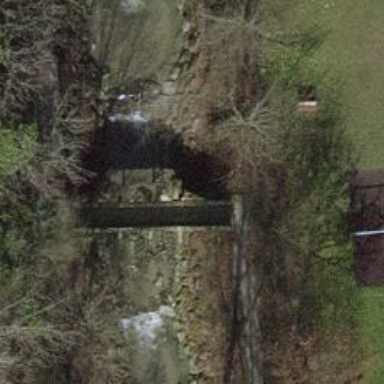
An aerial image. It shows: Path leading to bridge.